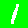
Digit: 1